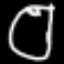
Label: clock